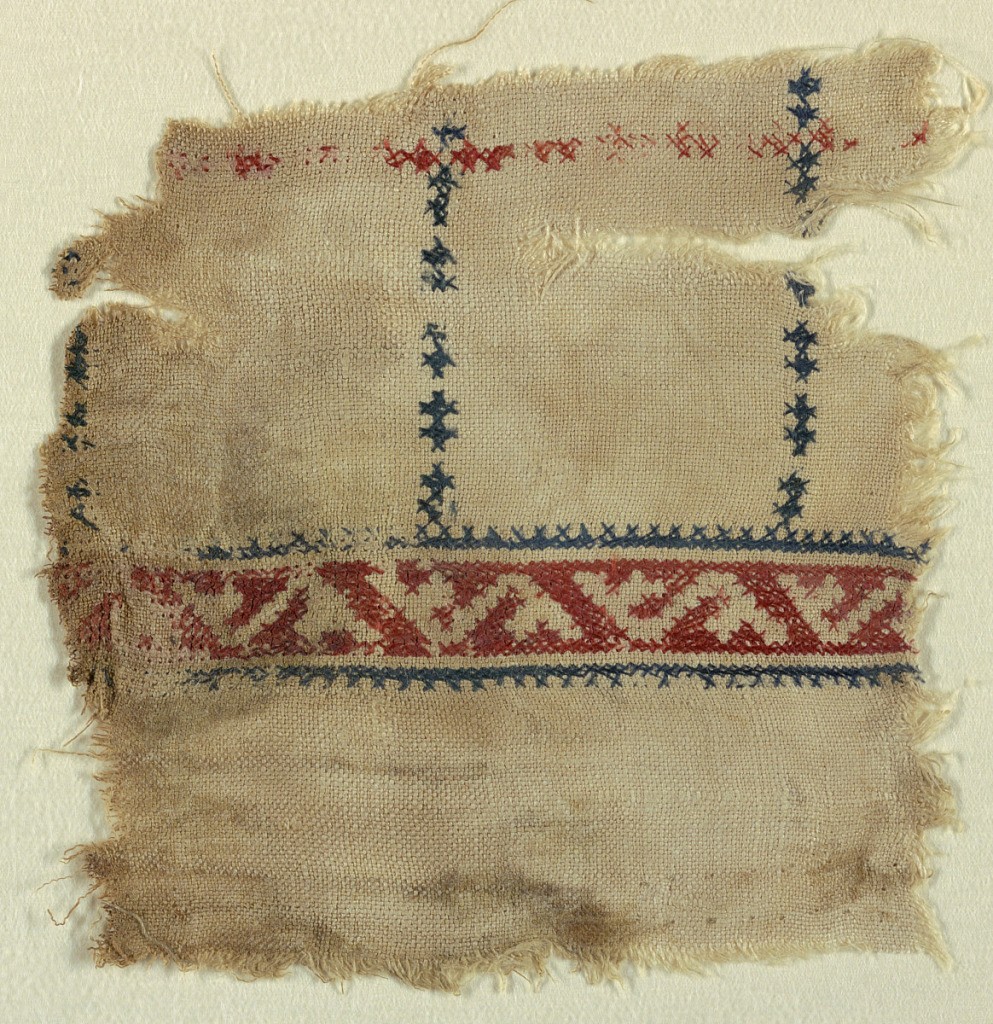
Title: Textile
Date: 12th–13th century
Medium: linen, silk Technique: cross stitch embroidery on plain weave
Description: Fragmentary square of linen cloth crossed horizontally by band with angular S-shapes wiht forced ends reserved on red cross-stitch ground; blue guard strips. Indication of plaided filed on one side of band: blue cross-stitch lines running at right angles to band, red cross-stitch line to it, forming squares.